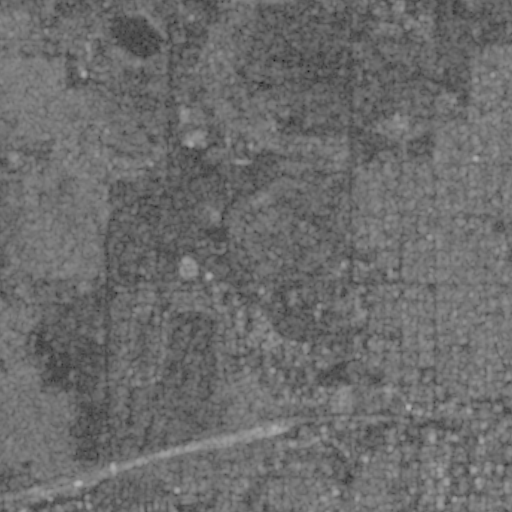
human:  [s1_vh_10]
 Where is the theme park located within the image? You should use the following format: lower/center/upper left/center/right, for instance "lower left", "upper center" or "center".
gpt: The theme park is located in the upper left of the image.
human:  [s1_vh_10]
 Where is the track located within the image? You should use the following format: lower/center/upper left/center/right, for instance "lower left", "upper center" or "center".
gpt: The track is located in the lower center of the image.
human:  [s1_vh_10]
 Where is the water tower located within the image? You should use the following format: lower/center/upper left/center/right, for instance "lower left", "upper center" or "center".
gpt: The water tower is located in the upper right of the image.
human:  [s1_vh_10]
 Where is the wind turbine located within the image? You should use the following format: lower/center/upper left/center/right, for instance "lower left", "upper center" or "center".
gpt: The wind turbine is located in the upper right of the image.
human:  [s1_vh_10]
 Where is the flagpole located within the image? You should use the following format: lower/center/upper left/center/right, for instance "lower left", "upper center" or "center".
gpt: The flagpole is located in the upper left of the image.
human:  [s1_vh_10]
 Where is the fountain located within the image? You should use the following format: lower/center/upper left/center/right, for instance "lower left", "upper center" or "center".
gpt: The fountain is located in the center of the image.
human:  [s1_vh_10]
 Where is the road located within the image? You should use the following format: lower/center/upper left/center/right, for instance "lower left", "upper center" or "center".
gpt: There is no road in the image.

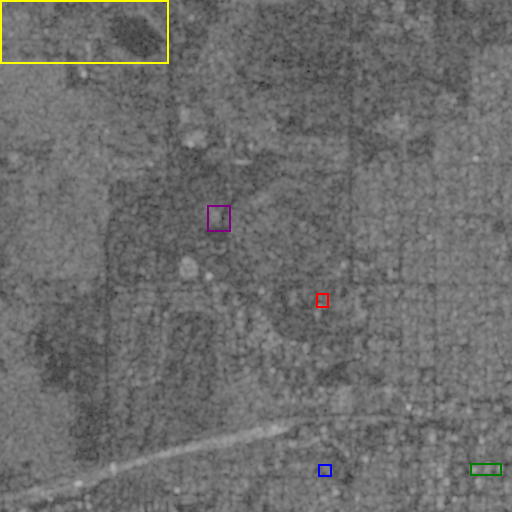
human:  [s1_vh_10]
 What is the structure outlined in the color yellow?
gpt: The structure outlined in yellow is a park.
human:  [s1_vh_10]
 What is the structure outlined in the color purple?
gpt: The structure outlined in purple is a parking lot.
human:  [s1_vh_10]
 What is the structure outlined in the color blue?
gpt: The structure outlined in blue is a power substation.
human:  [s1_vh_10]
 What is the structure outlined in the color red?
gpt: The structure outlined in red is a building.
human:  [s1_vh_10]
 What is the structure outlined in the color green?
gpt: The structure outlined in green is a building.
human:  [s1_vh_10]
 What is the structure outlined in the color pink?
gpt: There is no pink outline.